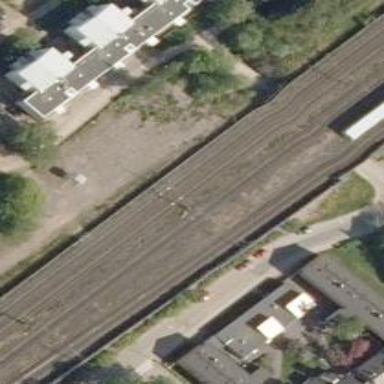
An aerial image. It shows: Railway signal with catenary mast.